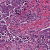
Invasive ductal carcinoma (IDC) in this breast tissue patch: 1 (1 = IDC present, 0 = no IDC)